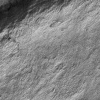
Atmospheric dust classification: not_dusty